Question: I have some HTML that is echoed out by my PHP form handler script. The call made is an AJAX call, here is the jQuery AJAX call.
'''
$(function() {
$('#file').bind("change", function() {
var formData = new FormData();
//loop for add $_FILES["upload"+i] to formData
for (var i = 0, len = document.getElementById('file').files.length; i < len; i++) {
formData.append("file" + i, document.getElementById('file').files[i]);
}
//send formData to server-side
$.ajax({
url: "file-upload.php",
type: 'post',
data: formData,
dataType: 'html',
async: true,
processData: false, // tell jQuery not to process the data
contentType: false, // tell jQuery not to set contentType
success : function(data) {
alert('success!!');
$('#upload-result')[0].html(data);
},
error : function(request) {
alert('error!!');
console.log(request.responseText);
}
});
});
});
'''
I am getting a weird error:
> TypeError: undefined is not a function
So I place a breakpoint in my success call, and here is the result in the Chrome Console:

As you can see, my div element that I am targeting exists! my data returned is also present! So why can't I append that to the div element '#upload-result'?
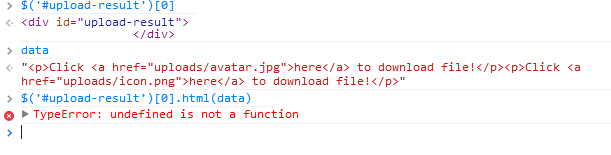
Answer: When you index a jQuery collection, you get the underlying DOM element. '.html()' is a jQuery method, not a DOM method. It should be:
'''
$('#upload-result').html(data);
'''
or:
'''
$('#upload-result')[0].innerHTML = data;
'''